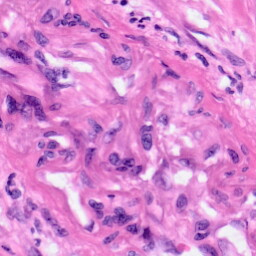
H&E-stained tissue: Pancreatic